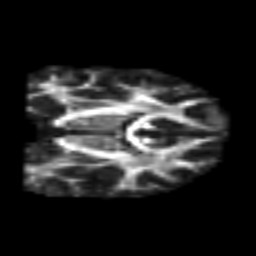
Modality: FA
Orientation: coronal
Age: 25
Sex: male
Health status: healthy